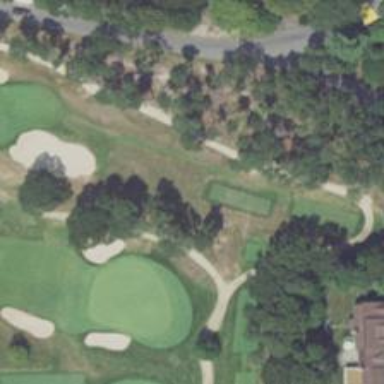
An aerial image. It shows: Path for golf carts.